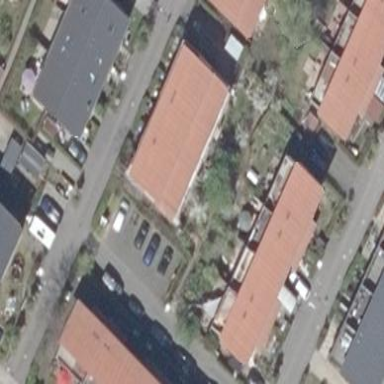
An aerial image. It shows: Terrace building with skillion roof shape.